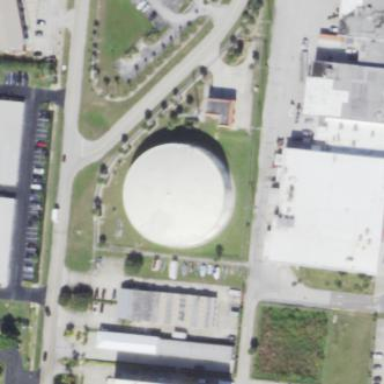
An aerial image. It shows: Storage tank used for water storage.